Question: I am attempting to scrape data from a website. I am running rake from index.html.erb
'''
<% Article.run_rake("fetch_games") %>
'''
I have it defined in a .rb file. Here is article.rb
'''
require 'rake'
require 'rubygems'
#load './lib/tasks/article_task.rake'
class Article < ActiveRecord::Base
def self.run_rake(fetch_games)
Rails.root + "lib/tasks/article_task.rake"
Rake::Task["fetch_games"].invoke
end
end
'''
And here is the rakefile itself: article_task.rake
'''
desc "Fetch Games"
task :fetch_games => :environment do
require 'nokogiri'
require 'open-uri'
url = "http://espn.go.com/nba/schedule"
data = Nokogiri::HTML(open(url))
games = data.css('.responsive-table-wrap')
games.each do |game|
#check for a listing
if !game.at_css("caption").nil?
#Date
puts game.at_css("caption").text
else
puts "No Listing"
end
#check for the team name
if !game.at_css(".team-name").nil?
#Team name
puts game.at_css(".team-name").text
else
puts "No Games Scheduled"
end
#empty
puts ""
end
end
'''
When I run this from the terminal it pulls what I need. But when I try to run it through rails server it gives me this error:

What am I doing wrong? New to ruby/rails btw
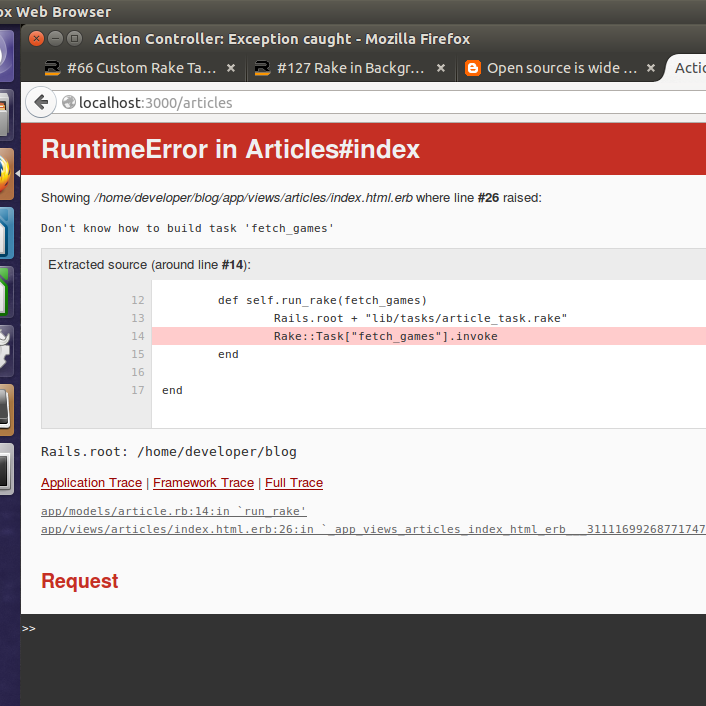
Answer: I went in another direction from the rake file. I defined it in articles controller and called it in 'index.html.erb'. It now displays in the rails server.
articles_controller.rb
'''
require 'nokogiri'
require 'open-uri'
def index
url = "http://espn.go.com/nba/schedule"
data = Nokogiri::HTML(open(url))
@games = data.css('.responsive-table-wrap')
end
'''
index.html.erb
'''
<% @games.each do |game| %>
<% if !game.at_css("caption").nil? %>
<%= game.at_css("caption").text %>
<% else %>
<%= 'No Games Sheduled' %>
<% end %>
<% end %>
'''